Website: lowes
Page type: order-tracking
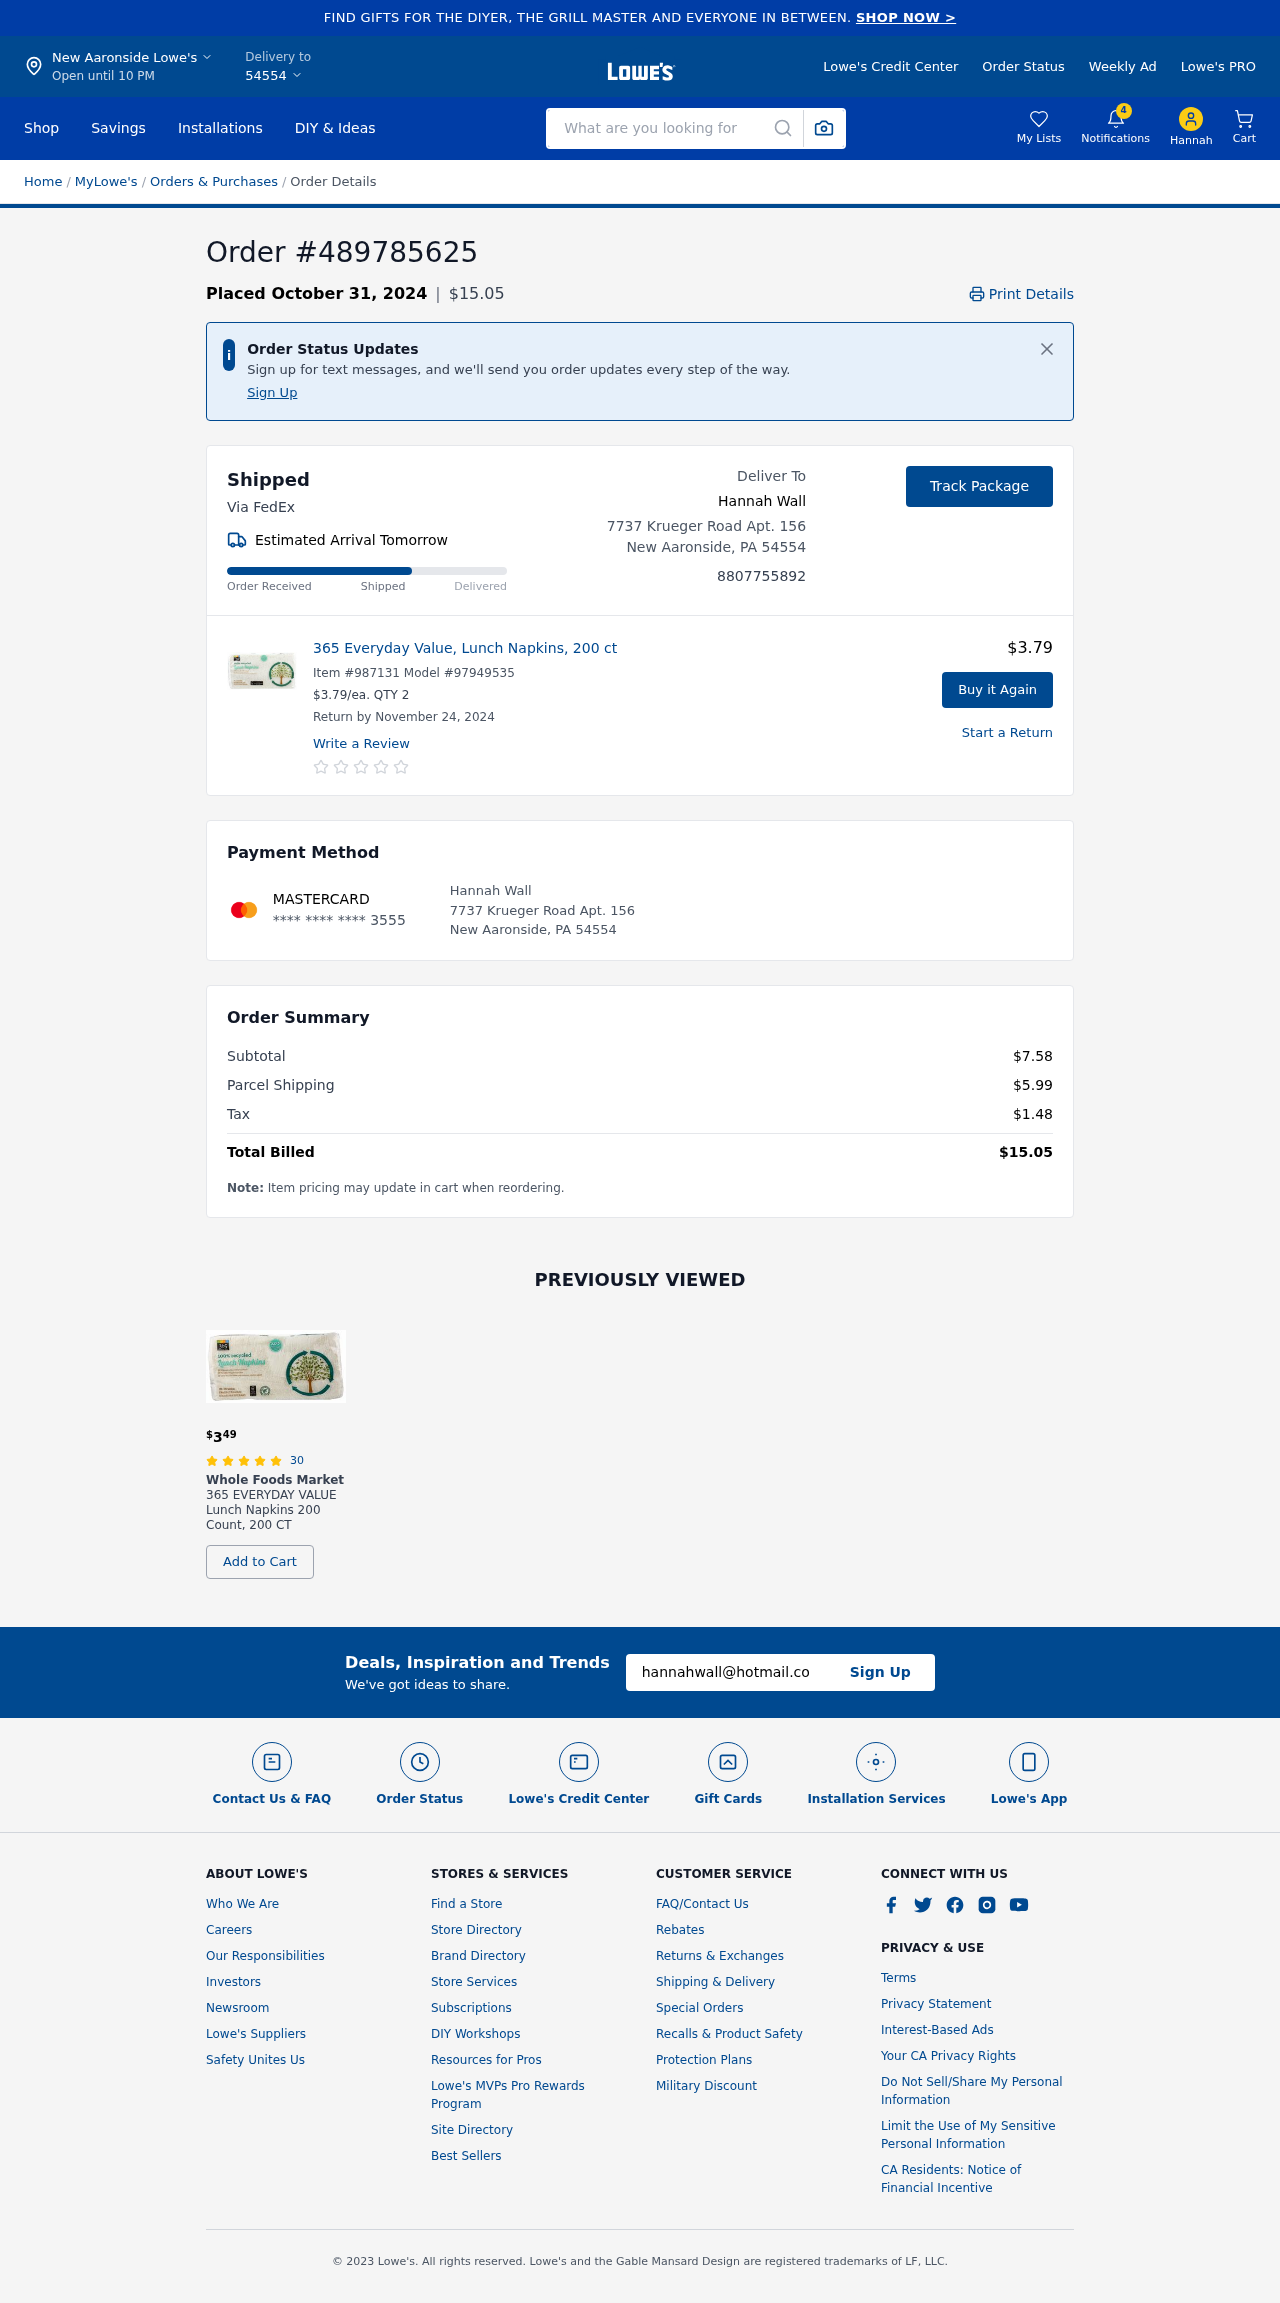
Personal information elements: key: PII_CARD_LAST4
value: **** **** **** 3555
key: PII_CARD_TYPE
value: MASTERCARD
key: PII_CITY
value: New Aaronside Lowe's
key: PII_CITY_STATE_ZIP
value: New Aaronside, PA 54554
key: PII_EMAIL
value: hannahwall@hotmail.com
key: PII_FIRSTNAME
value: Hannah
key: PII_FULLNAME
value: Hannah Wall
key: PII_PHONE
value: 8807755892
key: PII_POSTCODE
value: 54554
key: PII_STREET
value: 7737 Krueger Road Apt. 156
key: PII_FULLNAME2
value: Hannah Wall
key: PII_STREET2
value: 7737 Krueger Road Apt. 156
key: PII_CITY_STATE_ZIP2
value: New Aaronside, PA 54554
Product elements: key: PRODUCT1_NAME
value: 365 Everyday Value, Lunch Napkins, 200 ct
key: PRODUCT1_PRICE
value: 3.79
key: PRODUCT1_QUANTITY
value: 2
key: PRODUCT2_BRAND
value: Whole Foods Market
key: PRODUCT2_NAME
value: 365 EVERYDAY VALUE Lunch Napkins 200 Count, 200 CT
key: PRODUCT2_NUM_RATINGS
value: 30
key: PRODUCT2_PRICE
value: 3.49
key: PRODUCT2_RATING
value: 4.9
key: PRODUCT1_ITEM
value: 987131
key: PRODUCT1_MODEL
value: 97949535
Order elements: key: ORDER_ID
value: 489785625
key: ORDER_DATE
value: Placed October 31, 2024
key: ORDER_TOTAL
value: $15.05
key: ORDER_DELIVERY_DATE
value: Estimated Arrival Tomorrow
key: ORDER_RETURN_BY_DATE
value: Return by November 24, 2024
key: ORDER_SUBTOTAL
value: $7.58
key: ORDER_SHIPPING_COST
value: $5.99
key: ORDER_TAX
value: $1.48
Search elements: key: HEADER_SEARCH
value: What are you looking for
Other elements: key: NOTIFICATION_COUNT
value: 4